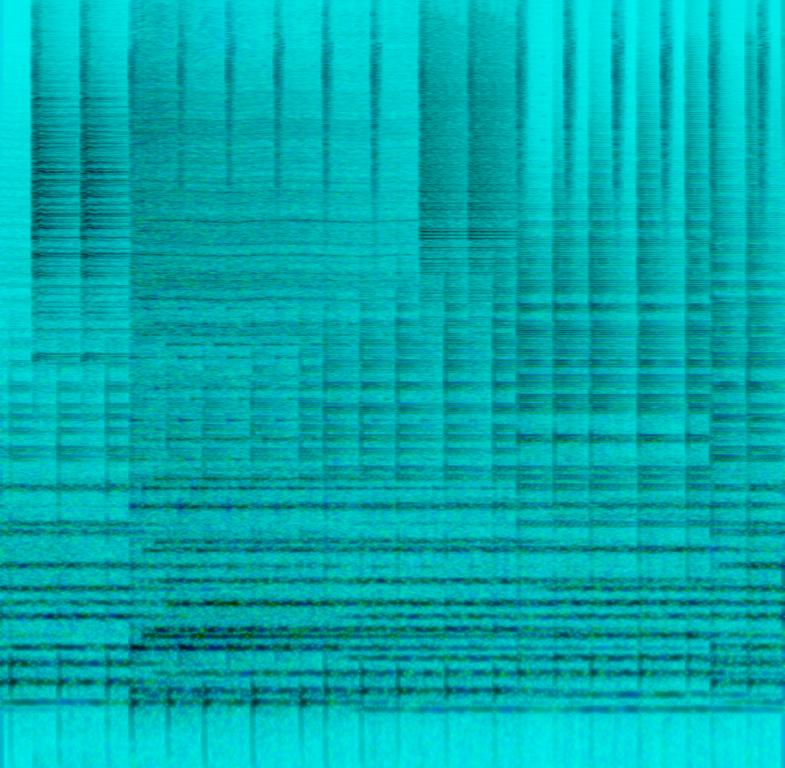
The low quality recording features a pop song that consists of groovy synth keys, punchy snare and kick hits, simple hi hats, shimmering open hats, smooth sub bass, arpeggiated echoing synth lead and wide synth pad chords. It sounds energetic and a bit repetitive - like something you would hear in a TV commercial, as background music.